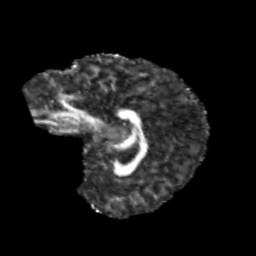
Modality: FA
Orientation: sagittal
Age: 9
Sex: male
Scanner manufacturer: siemens
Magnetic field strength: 3 T
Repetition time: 3.8 s
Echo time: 0.07 s